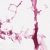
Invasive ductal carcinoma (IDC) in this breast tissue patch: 0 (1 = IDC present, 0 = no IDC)